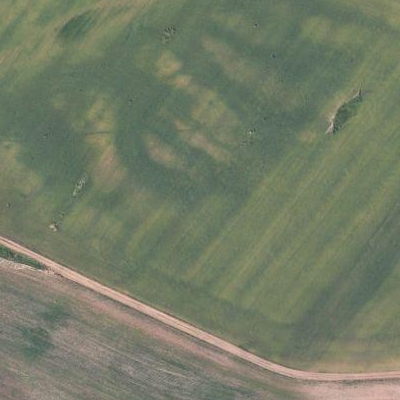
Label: Grass